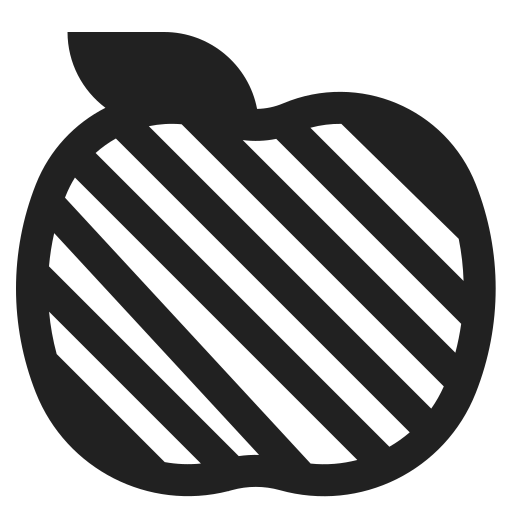
red apple high contrast